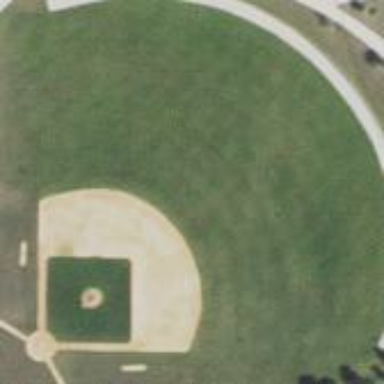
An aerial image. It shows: Baseball pitch for leisure land activities.